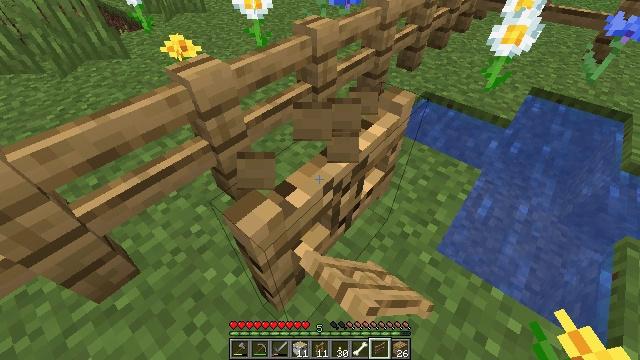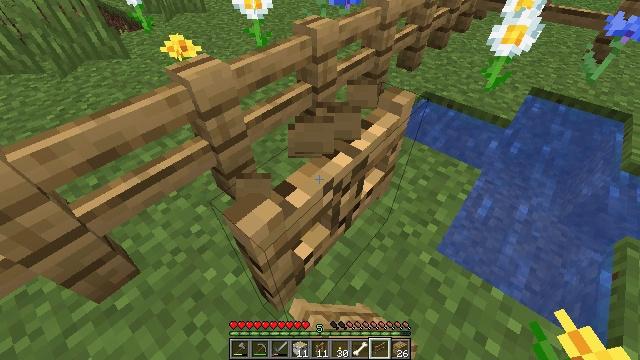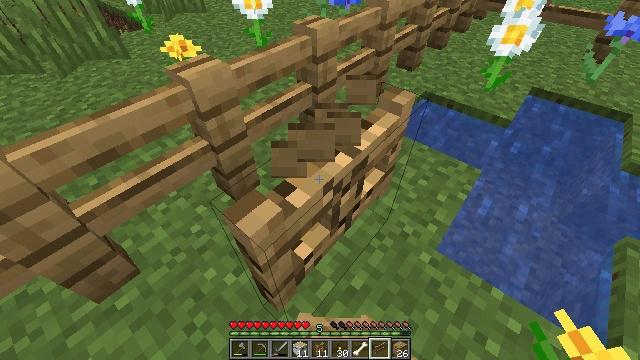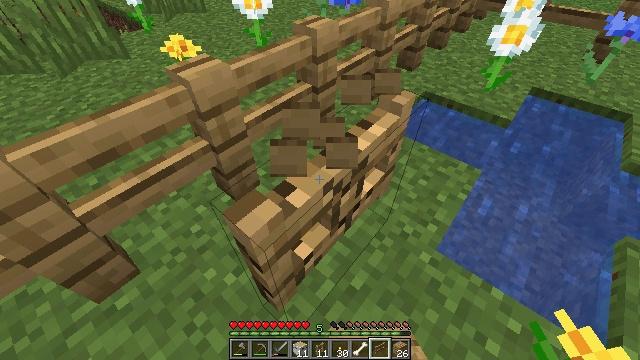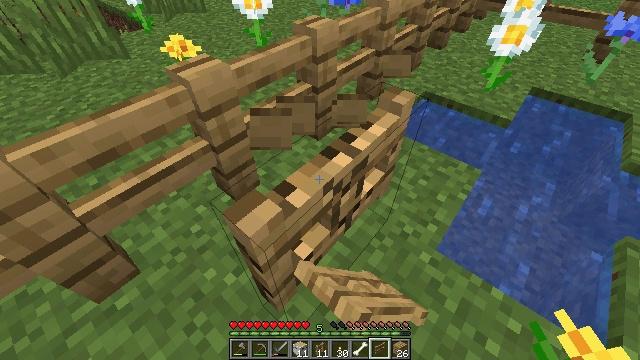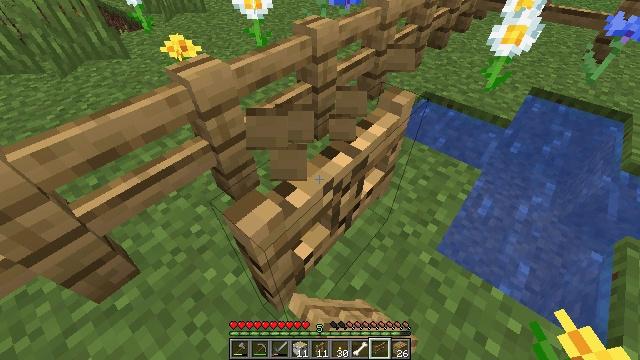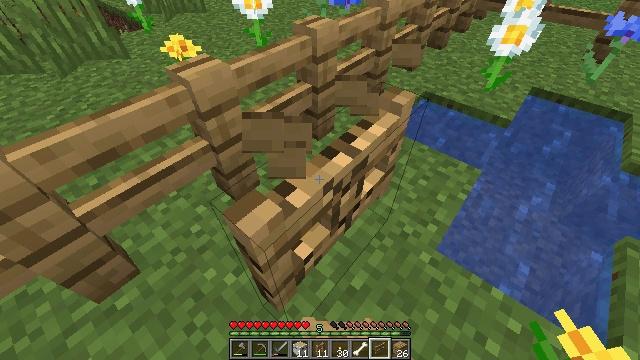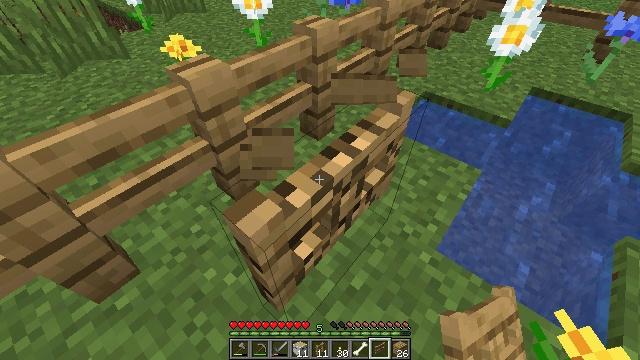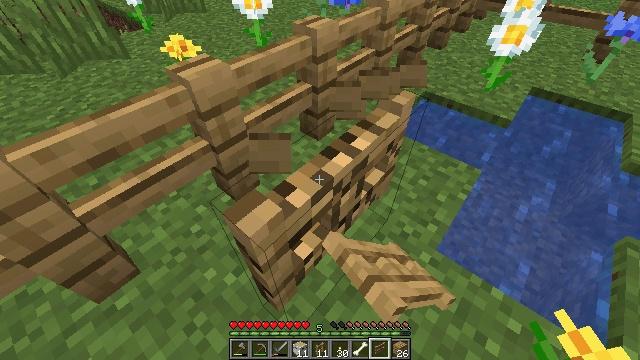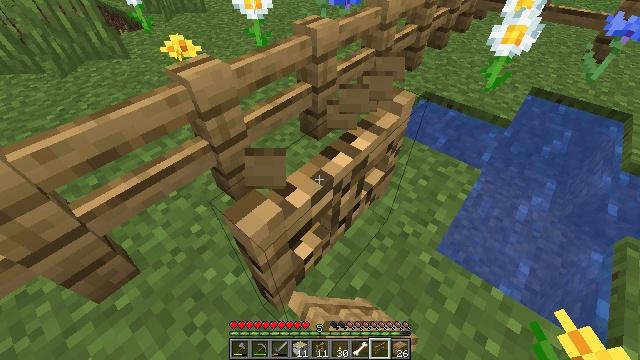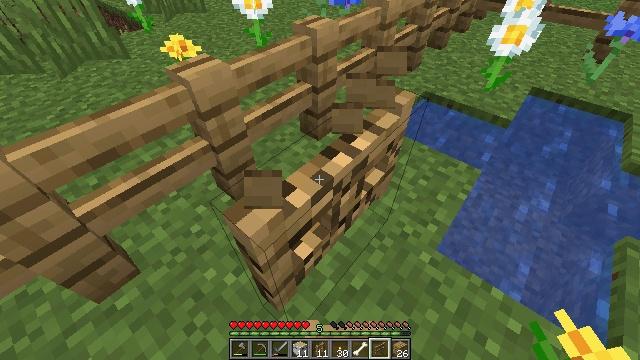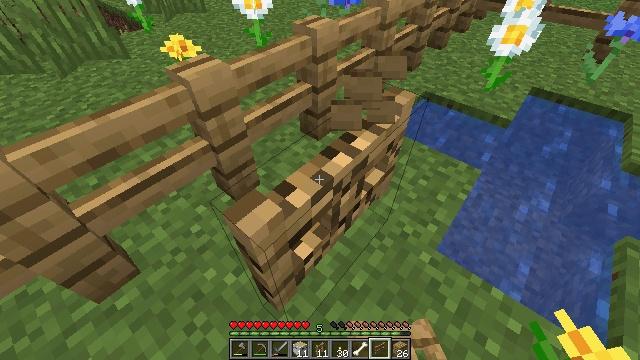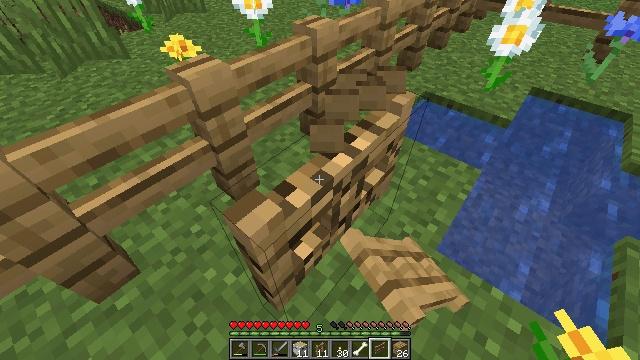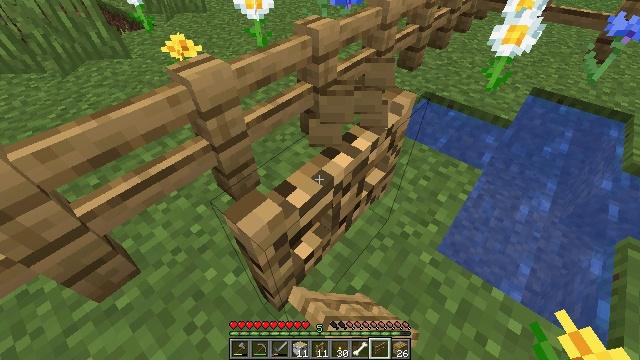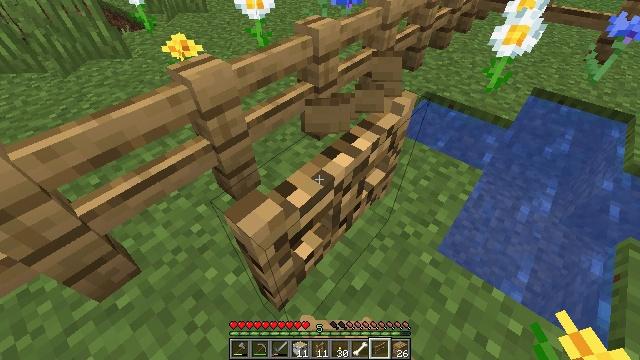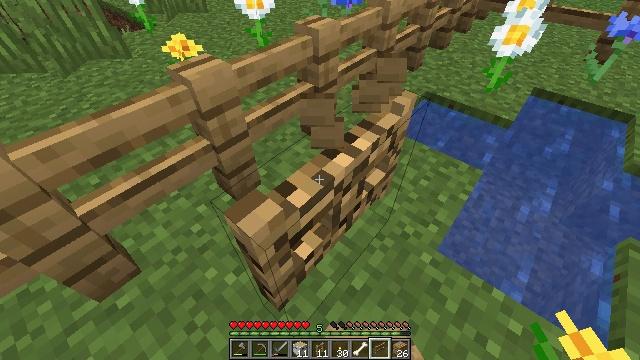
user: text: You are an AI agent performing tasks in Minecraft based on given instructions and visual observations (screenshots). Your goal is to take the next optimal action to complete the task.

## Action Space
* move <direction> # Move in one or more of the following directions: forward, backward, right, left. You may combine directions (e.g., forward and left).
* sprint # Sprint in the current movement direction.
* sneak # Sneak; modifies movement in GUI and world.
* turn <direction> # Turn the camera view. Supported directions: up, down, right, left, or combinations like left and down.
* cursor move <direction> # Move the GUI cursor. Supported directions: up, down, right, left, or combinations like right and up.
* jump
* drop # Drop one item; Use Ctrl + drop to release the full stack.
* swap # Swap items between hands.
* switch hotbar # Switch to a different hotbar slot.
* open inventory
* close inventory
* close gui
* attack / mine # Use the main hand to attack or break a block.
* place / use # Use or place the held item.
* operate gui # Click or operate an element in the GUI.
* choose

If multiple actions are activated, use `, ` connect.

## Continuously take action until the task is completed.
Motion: motion action
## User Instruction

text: Mine the oak fence gate.
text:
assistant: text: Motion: attack / mine
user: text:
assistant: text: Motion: attack / mine
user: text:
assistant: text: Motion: attack / mine
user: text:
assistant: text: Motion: attack / mine
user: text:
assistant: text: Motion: attack / mine
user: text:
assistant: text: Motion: attack / mine
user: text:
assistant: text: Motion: attack / mine
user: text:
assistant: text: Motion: attack / mine
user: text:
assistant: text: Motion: attack / mine
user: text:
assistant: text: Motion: attack / mine
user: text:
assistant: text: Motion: attack / mine
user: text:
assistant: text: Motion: attack / mine
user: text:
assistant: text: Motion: attack / mine
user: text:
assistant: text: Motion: attack / mine
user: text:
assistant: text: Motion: attack / mine
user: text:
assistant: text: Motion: attack / mine
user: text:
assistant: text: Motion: attack / mine
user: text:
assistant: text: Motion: attack / mine
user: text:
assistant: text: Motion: attack / mine
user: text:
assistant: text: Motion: attack / mine
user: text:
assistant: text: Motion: attack / mine
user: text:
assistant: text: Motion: attack / mine
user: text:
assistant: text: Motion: attack / mine
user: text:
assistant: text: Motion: attack / mine